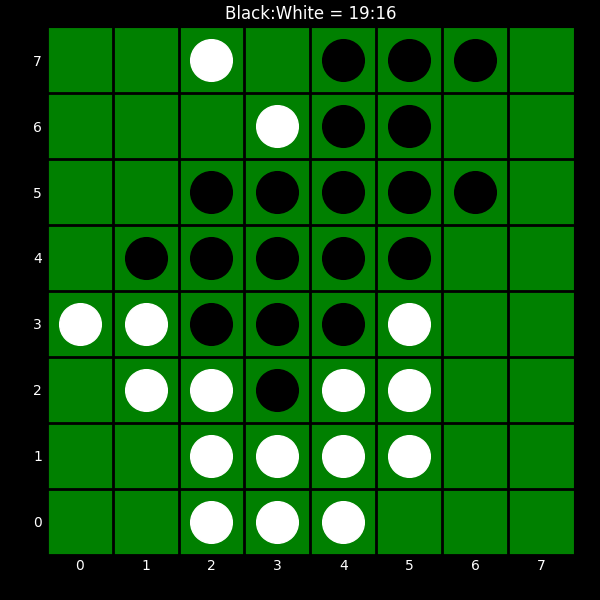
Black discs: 19
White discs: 16